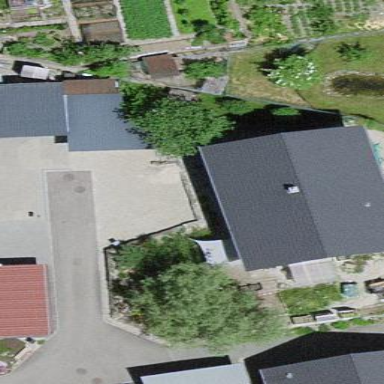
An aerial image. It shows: Residential building.